Question: I have the following problem: I'm using jQuery Datepicker so that a user can select flight dates. The only problem I am facing is that when a user selects the dates, and then clicks the top arrows to go to the previos or next months, then the dates(red colored) which the user selects, go back to the original. How can I fix this? Please help. I am providing a <URL>

'''
$(document).ready(function () {
var start_date = "2014-10-04";
var end_date = "2014-10-20";
var date1 = new Date(start_date);
var date2 = new Date(end_date);
var actual_end_date = new Date(end_date);
actual_end_date.setDate(actual_end_date.getDate() + 2);
var pre_nights = 1;
var post_nights = 2;
var msecPerDay = 24 * 60 * 60 * 1000;
date2.setDate(date2.getDate() + 1);
if (post_nights > 0) {
date2 = new Date(date2.getTime() + (msecPerDay * post_nights));
}
var flight_end = new Date(date2.getTime() + msecPerDay);
if (pre_nights > 0) {
date1 = new Date(date1.getTime() - (msecPerDay * pre_nights));
}
var post_night_dates_arr = [];
var pre_night_dates_arr = [];
function date_check() {
$(".ui-state-active").removeClass("ui-state-active");
$('.ui-datepicker-group').each(function () {
$(this).find('.ui-datepicker-calendar tbody td:has(a)').each(function () {
var this_elem = $(this);
var this_date = new Date($(this).data('year') + "-" + ($(this).data('month') + 1) + "-" + $(this).text());
var this_end_date = new Date(this_date);
this_end_date.setDate(this_end_date.getDate() + 1);
var current_this_end_date = this_end_date.getFullYear() + "-" + (this_end_date.getMonth() + 1) + "-" + ("0" + this_end_date.getDate()).slice(-2);
var current_day = this_date.getFullYear() + "-" + (this_date.getMonth() + 1) + "-" + ("0" + this_date.getDate()).slice(-2);
if (pre_night_dates_arr.length > 0 || post_night_dates_arr.length > 0) {
$.each(pre_night_dates_arr, function (key, val) {
if (current_day === val) {
this_elem.addClass("extra_nights_color");
}
});
$.each(post_night_dates_arr, function (key, val) {
if (current_this_end_date === val) {
this_elem.addClass("extra_nights_color");
}
});
}
});
});
}
$("#datepicker").datepicker({
numberOfMonths: 2,
dateFormat: 'yy-mm-dd',
defaultDate: date1,
beforeShowDay: function (date) {
var current_day = date.getFullYear() + "-" + (date.getMonth() + 1) + "-" + ("0" + date.getDate()).slice(-2);
var flight_start = date1.getFullYear() + "-" + (date1.getMonth() + 1) + "-" + ("0" + date1.getDate()).slice(-2);
var flight_end_mod = flight_end.getFullYear() + "-" + (flight_end.getMonth() + 1) + "-" + ("0" + flight_end.getDate()).slice(-2);
if (current_day == flight_start) {
var arr = [true, "flight_dept_color"];
} else if (date > date1 && date < date2) {
if (pre_nights > 0) {
pre_night_dates_arr.push(current_day);
pre_nights--;
var arr = [true, "extra_nights_color"];
} else if (post_nights > 0) {
var flight_end_date = new Date(flight_end);
flight_end_date.setDate(flight_end_date.getDate() - post_nights);
var flight_end_date_mod = flight_end_date.getFullYear() + "-" + (flight_end_date.getMonth() + 1) + "-" + ("0" + flight_end_date.getDate()).slice(-2);
if (current_day == flight_end_date_mod) {
post_night_dates_arr.push(current_day);
post_nights--;
var arr = [true, "extra_nights_color"];
} else {
var arr = [true, "tour_dates_color"];
}
} else {
var arr = [true, "tour_dates_color"];
}
} else if (current_day == flight_end_mod) {
var arr = [true, "flight_return_color"];
} else {
var arr = [true, ""];
}
return arr;
},
onSelect: function (dateStr, inst) {
inst.inline = false;
date_check();
console.log("test");
$(".ui-datepicker-calendar tbody td:has(a)").each(function () {
var this_date = $(this).data('year') + "-" + ("0" + ($(this).data('month') + 1)).slice(-2) + "-" + ("0" + $(this).text()).slice(-2);
var date2_mod = date2.getFullYear() + "-" + (date2.getMonth() + 1) + "-" + ("0" + date2.getDate()).slice(-2);
if (pre_night_dates_arr.length > 0) {
if (this_date < pre_night_dates_arr[0]) {
if (this_date == dateStr) {
$(".ui-datepicker-calendar .flight_dept_color").removeClass("flight_dept_color");
$(this).addClass("flight_dept_color");
}
} else if (this_date > date2_mod) {
if (this_date == dateStr) {
$(".ui-datepicker-calendar .flight_return_color").removeClass("flight_return_color");
$(this).addClass("flight_return_color");
}
}
} else {
var flight_start = date1.getFullYear() + "-" + (date1.getMonth() + 1) + "-" + ("0" + date1.getDate()).slice(-2);
if (this_date <= flight_start) {
if (this_date == dateStr) {
$(".ui-datepicker-calendar .flight_dept_color").removeClass("flight_dept_color");
$(this).addClass("flight_dept_color");
}
} else if (this_date > date2_mod) {
if (this_date == dateStr) {
$(".ui-datepicker-calendar .flight_return_color").removeClass("flight_return_color");
$(this).addClass("flight_return_color");
}
}
}
});
}
});
date_check();
$('.ui-corner-all').on('click', function (e) {
date_check();
});
});
'''
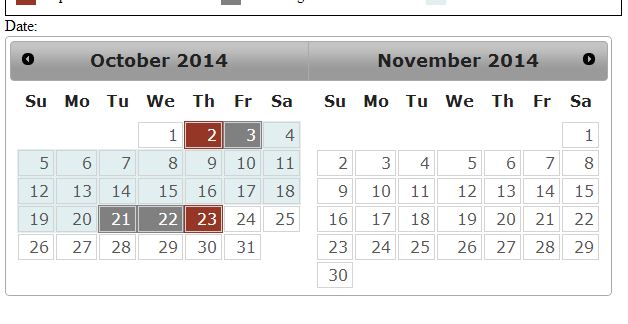
Answer: I came up with this solution. Thanks for whoever took the time to look over this. Let me know if you can re modify this code even better.
'''
$(document).ready(function() {
var selected_dept_date = "";
var selected_return_date = "";
var actual_start_date = "2014-10-04";
var actual_end_date = "2014-10-20";
var actual_end_date_DATE = new Date(actual_end_date);
actual_end_date_DATE.setDate(actual_end_date_DATE.getDate() + 1);
var time = "T00:00:00";
var start_date = actual_start_date + time;
var end_date = actual_end_date + time;
var date1 = new Date(start_date);
var date2 = new Date(end_date);
var pre_nights = 5;
var post_nights = 2;
var pre_nights_count = pre_nights;
var post_nights_count = post_nights;
var msecPerDay = 24 * 60 * 60 * 1000;
date2.setDate(date2.getDate() + 1);
function getAllDays(d1, d2) {
var s = new Date(d1);
s.setHours(0, 0, 0, 0);
var e = new Date(d2);
e.setHours(0, 0, 0, 0);
var a = [];
while (s < e) {
a.push(s);
s = new Date(s.setDate(s.getDate() + 1));
}
return a;
}
var pre_night_dates_arr = [];
var post_night_dates_arr = [];
if (pre_nights > 0) {
date1 = new Date(date1.getTime() - (msecPerDay * pre_nights));
$.each(getAllDays(date1, date2), function(key, val) {
if (pre_nights_count > 0) {
pre_night_dates_arr.push(val);
pre_nights_count--;
} else {
return false;
}
});
}
if (post_nights > 0) {
date2 = new Date(date2.getTime() + (msecPerDay * post_nights));
$.each(getAllDays(date1, date2), function(key, val) {
if (post_nights_count > 0) {
if (val.getTime() > actual_end_date_DATE.getTime()) {
post_night_dates_arr.push(val);
post_nights_count--;
}
} else {
return false;
}
});
}
var start_date_after_settings = new Date(getAllDays(date1, date2)[0]);
start_date_after_settings.setDate(start_date_after_settings.getDate() - 1);
var end_date_after_settings = new Date($(getAllDays(date1, date2)).last()[0]);
end_date_after_settings.setDate(end_date_after_settings.getDate() + 1);
function load_tour_dates() {
$(".ui-state-active").removeClass("ui-state-active");
$('.ui-datepicker-group').each(function() {
$(this).find('.ui-datepicker-calendar tbody td:has(a)').each(function() {
var this_elem = $(this);
var this_date = new Date(this_elem.data('year') + "," + (this_elem.data('month') + 1) + "," + ("0" + this_elem.text()).slice(-2));
$.each(getAllDays(date1, date2), function(key, val) {
if (pre_night_dates_arr.length > 0) {
$.each(pre_night_dates_arr, function(key2, val2) {
if (this_date.getTime() == val2.getTime()) {
this_elem.addClass("extra_nights_color");
}
});
}
if (this_date.getTime() == val.getTime()) {
this_elem.addClass("tour_dates_color");
return false;
}
if (post_night_dates_arr.length > 0) {
$.each(post_night_dates_arr, function(key2, val2) {
if (this_date.getTime() == val2.getTime()) {
this_elem.addClass("extra_nights_color");
}
});
}
});
});
});
}
function load_selected_start_dates() {
$('.ui-datepicker-group').each(function() {
$(this).find('.ui-datepicker-calendar tbody td:has(a)').each(function() {
var this_elem = $(this);
var this_date = new Date(this_elem.data('year') + "," + (this_elem.data('month') + 1) + "," + ("0" + this_elem.text()).slice(-2));
if (selected_dept_date instanceof Date) {
if (this_date.getTime() == selected_dept_date.getTime()) {
this_elem.addClass("flight_dept_color");
}
} else {
if (this_date.getTime() == start_date_after_settings.getTime()) {
this_elem.addClass("flight_dept_color");
}
}
if (selected_return_date instanceof Date) {
if (this_date.getTime() == selected_return_date.getTime()) {
this_elem.addClass("flight_return_color");
}
} else {
if (this_date.getTime() == end_date_after_settings.getTime()) {
this_elem.addClass("flight_return_color");
}
}
});
});
}
function select_date(date) {
var curr_date_mod = new Date(date);
$('.ui-datepicker-group').each(function() {
$(this).find('.ui-datepicker-calendar tbody td:has(a)').each(function() {
var this_elem = $(this);
var this_date = new Date(this_elem.data('year') + "," + (this_elem.data('month') + 1) + "," + ("0" + this_elem.text()).slice(-2));
if (curr_date_mod.getTime() <= start_date_after_settings.getTime()) {
if (this_date.getTime() === curr_date_mod.getTime()) {
selected_dept_date = curr_date_mod;
$(".ui-datepicker-calendar .flight_dept_color").removeClass("flight_dept_color");
this_elem.addClass("flight_dept_color");
}
}
if (curr_date_mod.getTime() >= end_date_after_settings.getTime()) {
if (this_date.getTime() === curr_date_mod.getTime()) {
selected_return_date = curr_date_mod;
$(".ui-datepicker-calendar .flight_return_color").removeClass("flight_return_color");
this_elem.addClass("flight_return_color");
}
}
});
});
}
$("#datepicker").datepicker({
numberOfMonths: 2,
dateFormat: 'yy-mm-dd',
defaultDate: date1,
onSelect: function(dateStr, inst) {
inst.inline = false;
var curr_date = dateStr.replace("-", ",");
var curr_date_mod = new Date(curr_date);
select_date(curr_date_mod);
}
});
function must_runs() {
load_tour_dates();
load_selected_start_dates();
if (selected_dept_date instanceof Date) {
select_date(selected_dept_date);
}
if (selected_return_date instanceof Date) {
select_date(selected_dept_date);
}
}
must_runs();
$(document).delegate('.ui-datepicker-prev', 'click', function() {
must_runs();
});
$(document).delegate('.ui-datepicker-next', 'click', function() {
must_runs();
});
});
'''